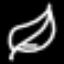
Label: leaf